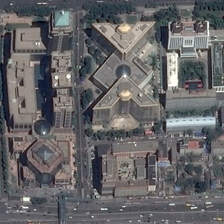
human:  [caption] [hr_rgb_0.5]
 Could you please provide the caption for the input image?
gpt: some buildings and green trees are surrounded by three roads in a commercial area .

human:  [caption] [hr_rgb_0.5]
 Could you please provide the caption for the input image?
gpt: some buildings and green trees are surrounded by three roads in a commercial area .

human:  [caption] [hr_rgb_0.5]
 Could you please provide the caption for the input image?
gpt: some buildings and green trees are surrounded by three roads in a commercial area .

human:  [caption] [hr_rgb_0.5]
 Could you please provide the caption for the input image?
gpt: some buildings and green trees are surrounded by three roads in a commercial area .

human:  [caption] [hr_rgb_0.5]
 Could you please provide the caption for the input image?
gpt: some buildings and green trees are surrounded by three roads in a commercial area .